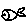
Label: fish